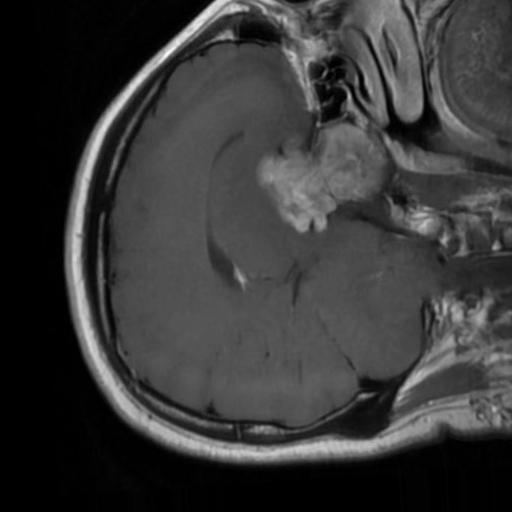
Label: brain_tumor